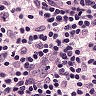
Metastatic tissue present: no